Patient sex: F
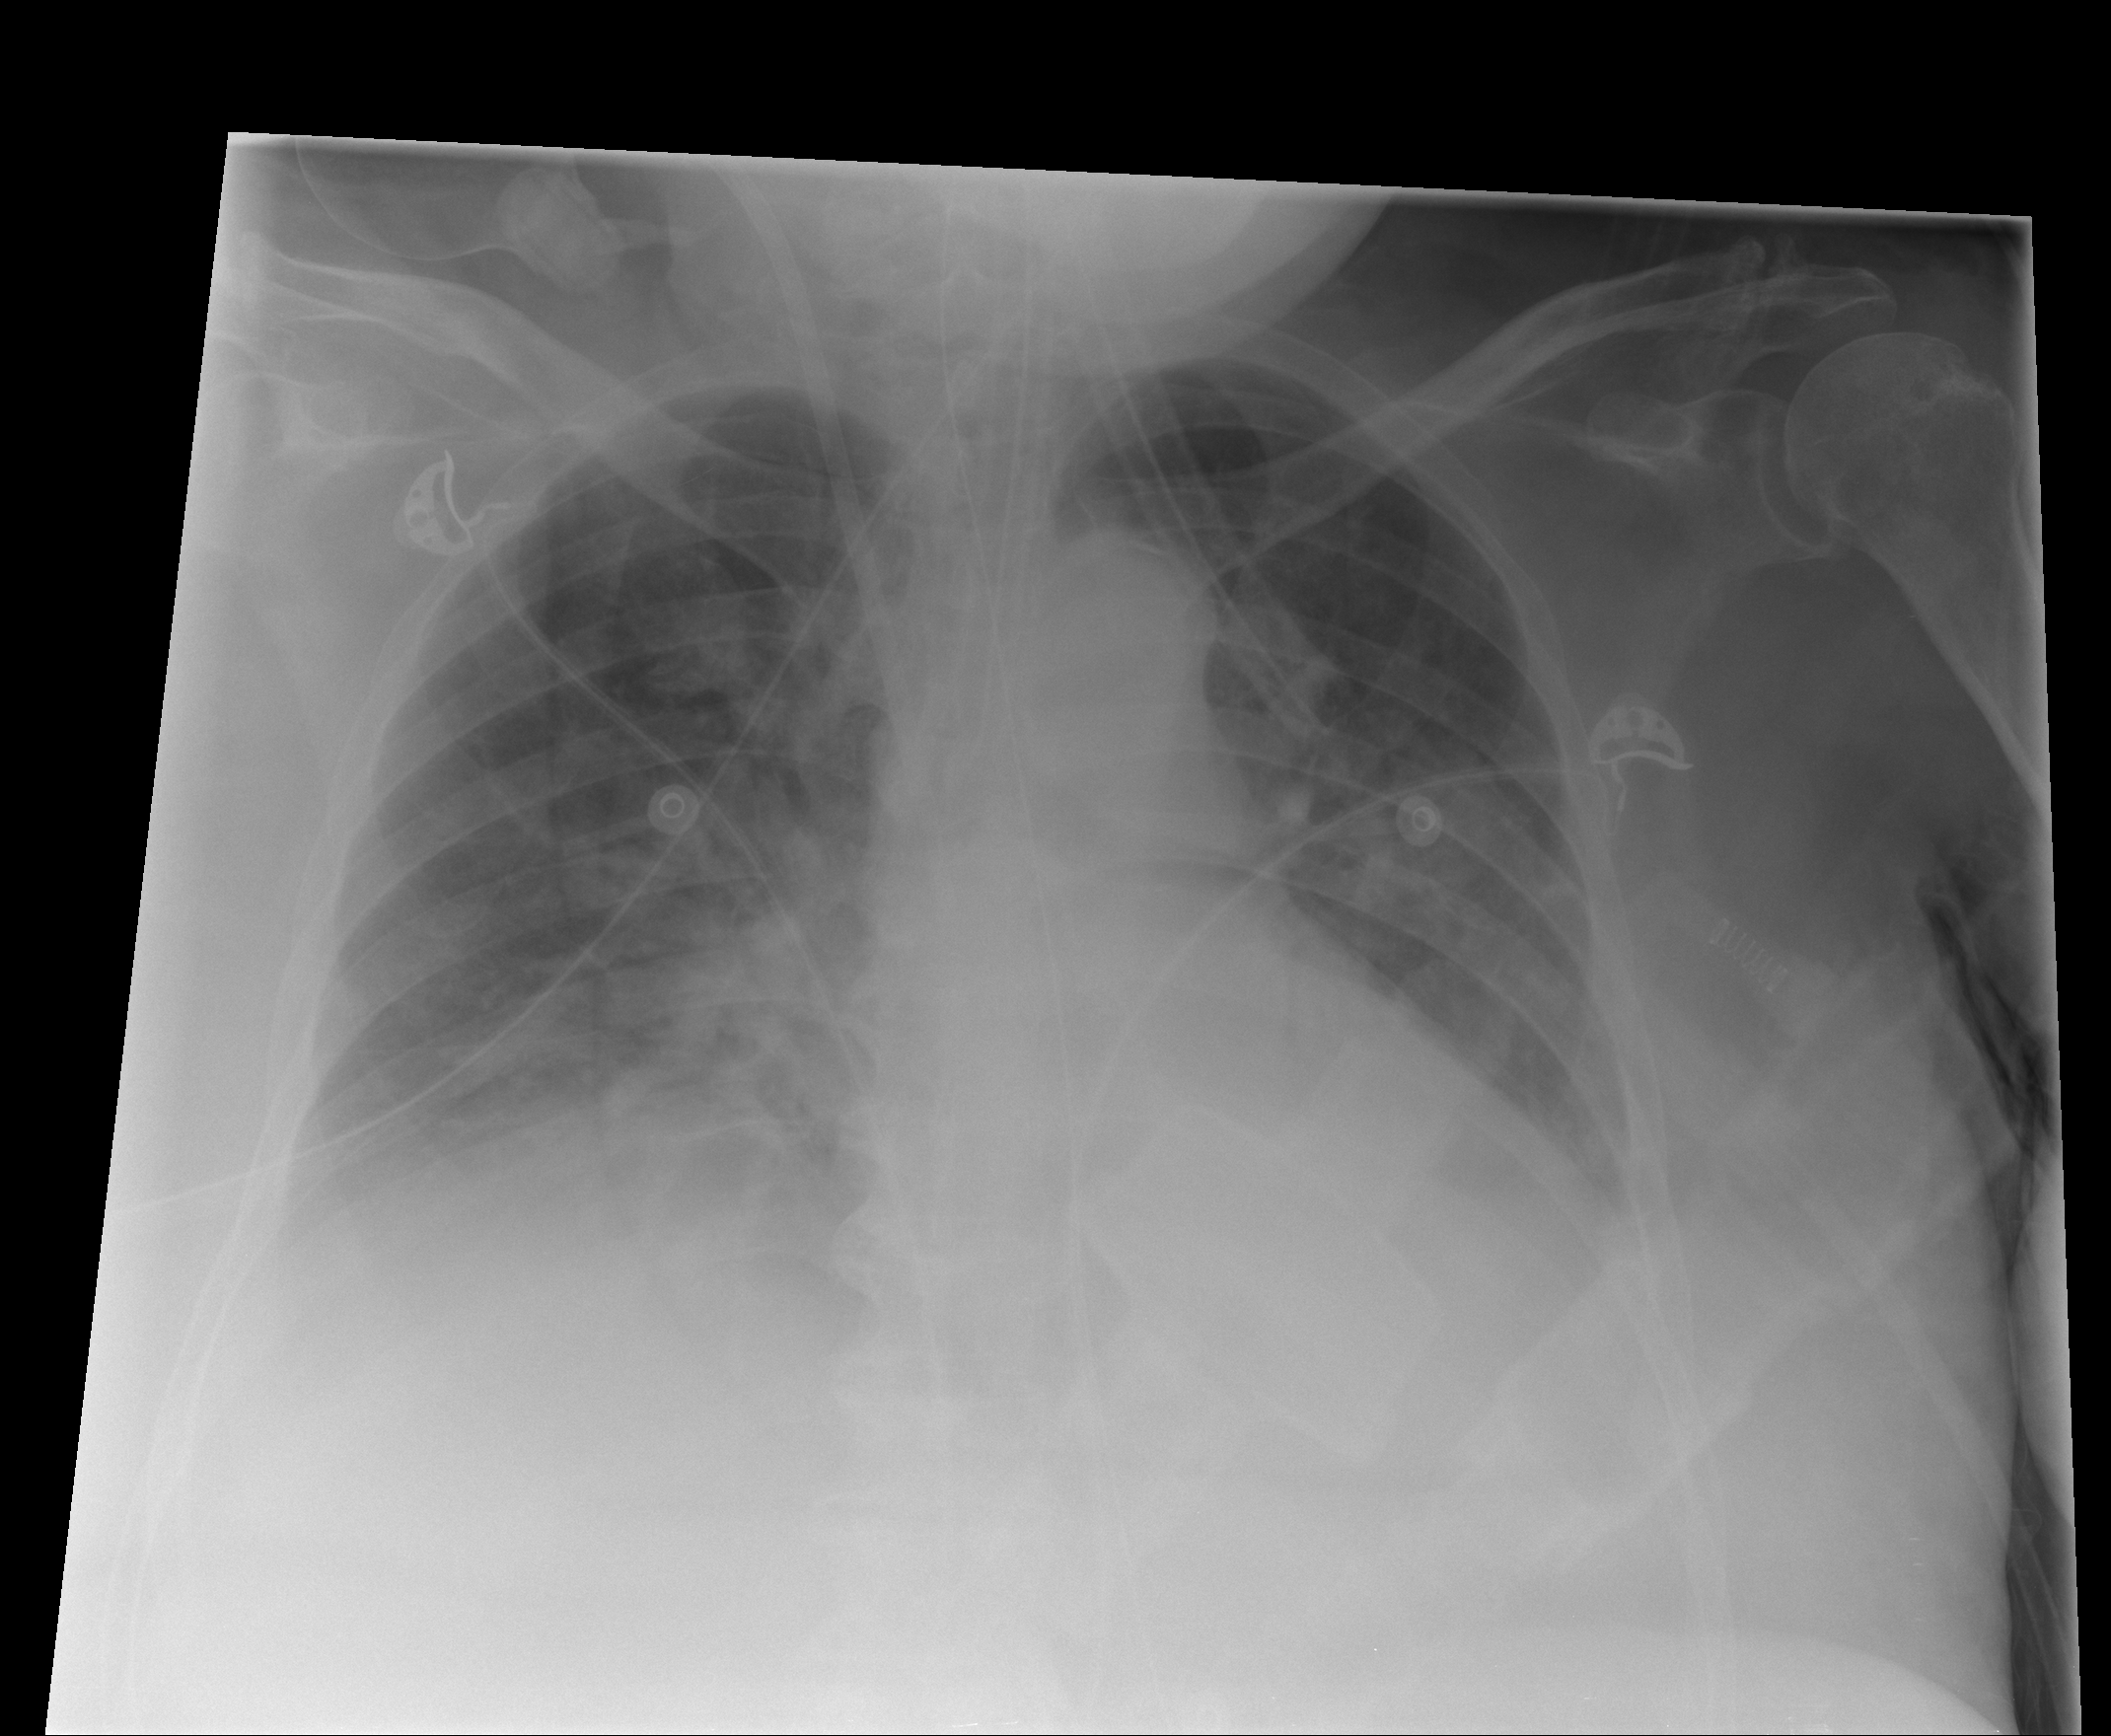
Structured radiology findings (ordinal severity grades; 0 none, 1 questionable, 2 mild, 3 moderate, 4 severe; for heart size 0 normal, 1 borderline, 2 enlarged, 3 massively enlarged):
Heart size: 2
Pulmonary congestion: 2
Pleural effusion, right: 3
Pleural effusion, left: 2
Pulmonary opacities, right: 2
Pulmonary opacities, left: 0
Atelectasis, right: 2
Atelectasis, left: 0